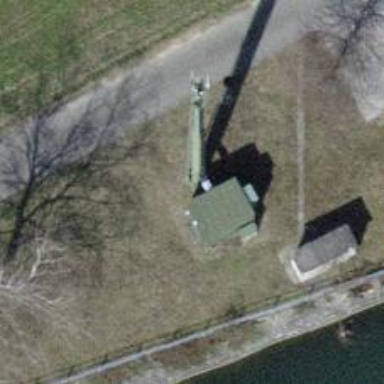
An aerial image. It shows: Man-made mast used for communication purposes.